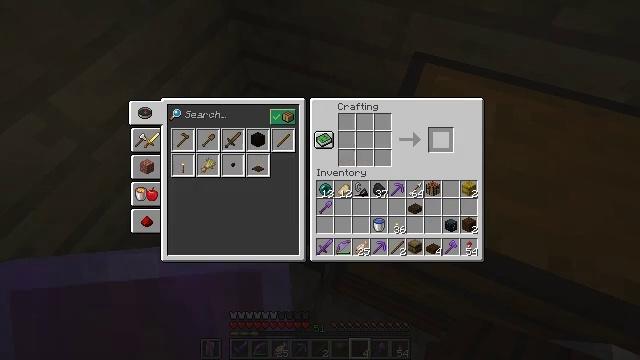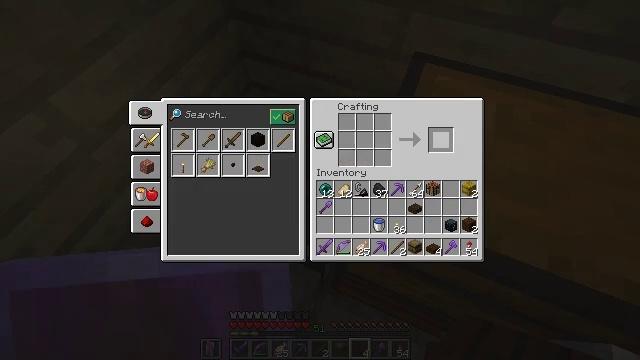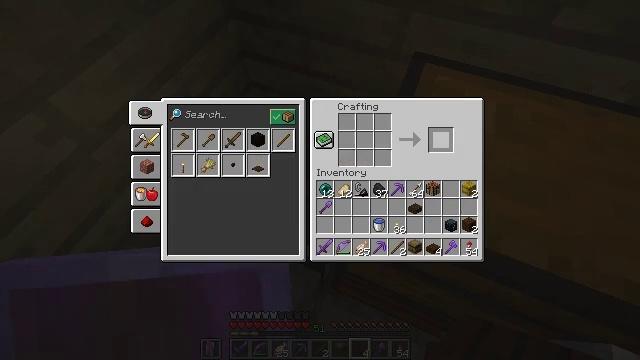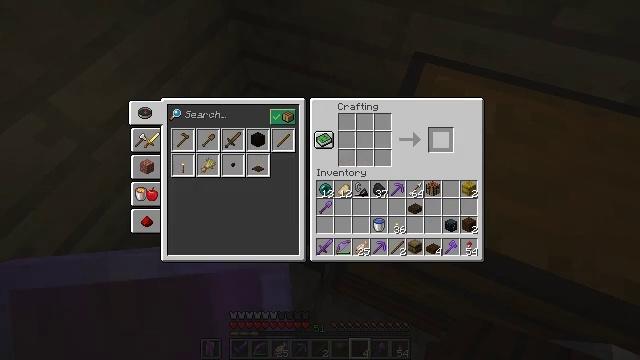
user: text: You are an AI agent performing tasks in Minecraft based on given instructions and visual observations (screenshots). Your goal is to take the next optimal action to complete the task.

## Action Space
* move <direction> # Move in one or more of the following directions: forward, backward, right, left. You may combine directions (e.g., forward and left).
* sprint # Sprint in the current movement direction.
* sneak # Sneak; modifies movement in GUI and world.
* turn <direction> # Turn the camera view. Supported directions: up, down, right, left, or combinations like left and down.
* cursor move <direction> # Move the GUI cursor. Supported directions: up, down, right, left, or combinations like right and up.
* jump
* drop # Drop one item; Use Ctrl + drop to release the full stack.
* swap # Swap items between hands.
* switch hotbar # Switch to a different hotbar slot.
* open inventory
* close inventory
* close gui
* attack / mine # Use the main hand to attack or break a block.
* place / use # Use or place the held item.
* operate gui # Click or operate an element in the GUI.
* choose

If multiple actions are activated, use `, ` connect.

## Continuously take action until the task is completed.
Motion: motion action
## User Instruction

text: Take wooden planks and slabs to craft a barrel.
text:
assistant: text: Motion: sneak, attack / mine
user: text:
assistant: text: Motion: sneak, attack / mine
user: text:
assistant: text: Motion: sneak, attack / mine
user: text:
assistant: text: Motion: sneak, attack / mine